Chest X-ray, PA view. Patient: 23 years old, sex M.
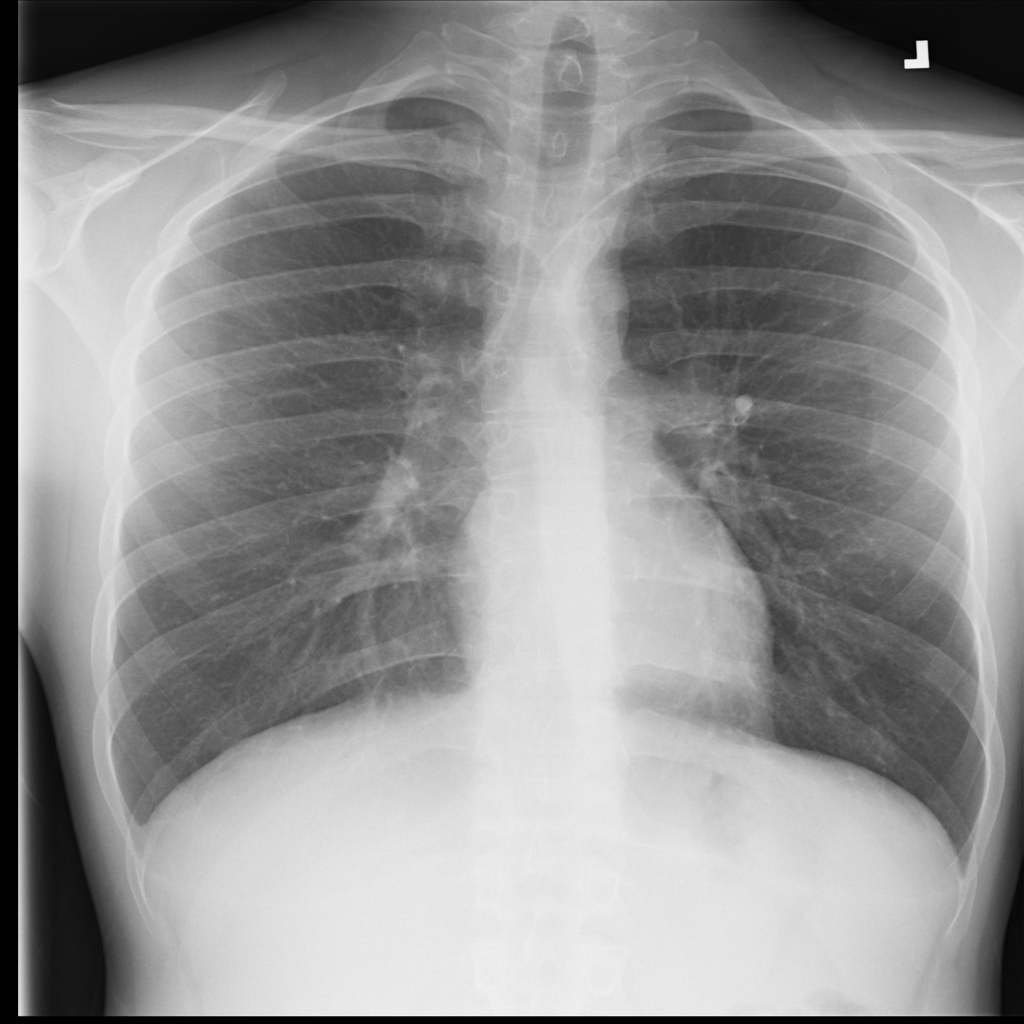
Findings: No Finding